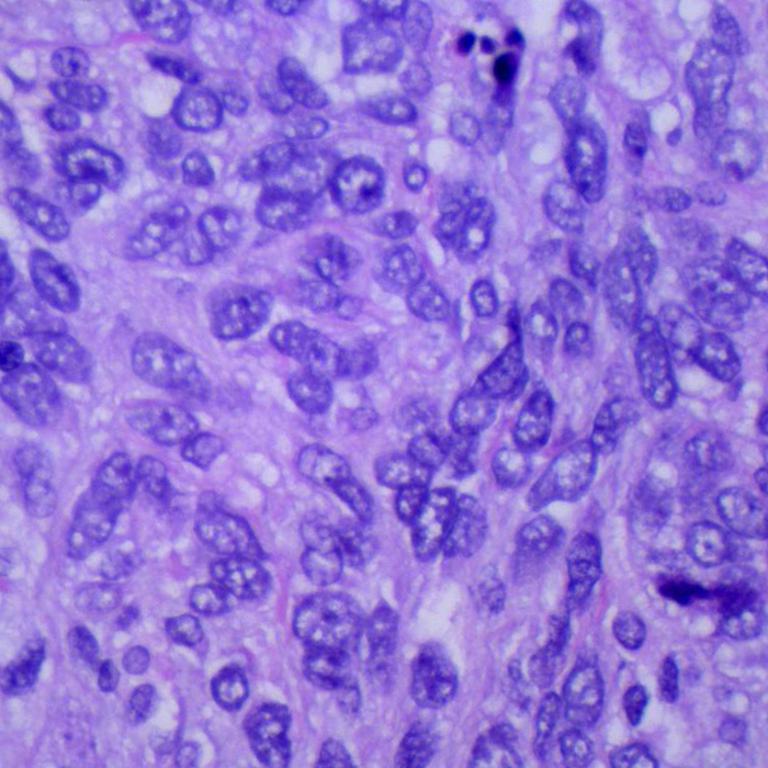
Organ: lung
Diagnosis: squamous carcinomas